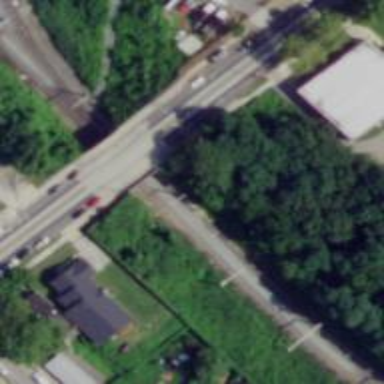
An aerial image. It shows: Tram railway bridge with electrified contact lines.